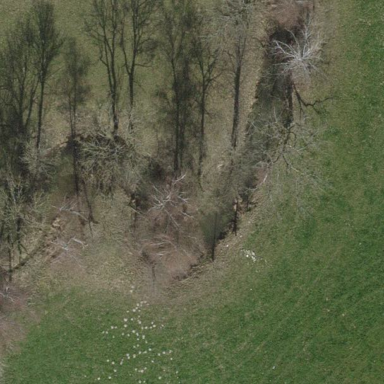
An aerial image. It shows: Beautiful woodland area.